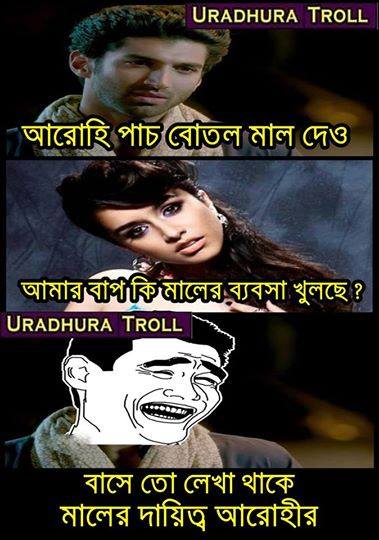
Caption: আরোহি পাচ বোতল মদ দেও আমার বাপ কি মালের ব্যবসা খুলছে? বাসে ত লেখা থাকে মালের দায়িত্ব আরোহির
Label: non-hate